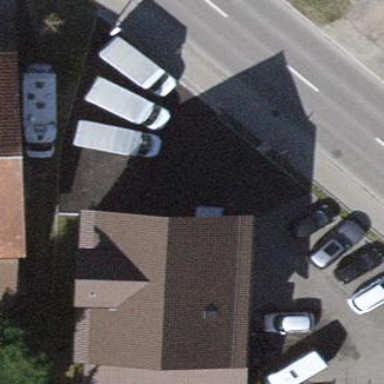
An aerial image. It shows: Detached building.